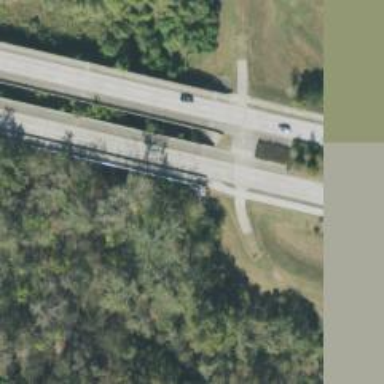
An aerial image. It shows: Secondary road crossing bridge.